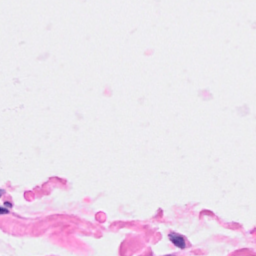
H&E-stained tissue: Breast